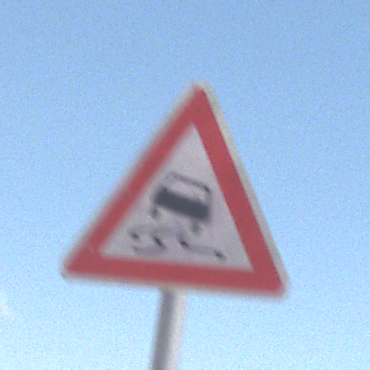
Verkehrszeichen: SchleuderOderRutschgefahr
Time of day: Midday
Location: Outdoor (Nature)
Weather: Clear
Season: NotSpecified
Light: Natural